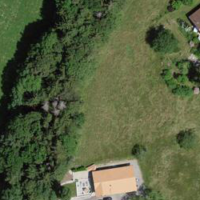
EUNIS habitat code: 52
Species observed at this site:
Linaria vulgaris